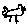
Label: bird